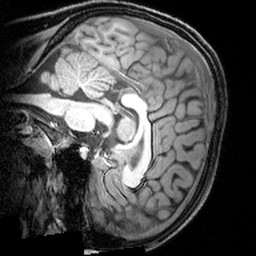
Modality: T1w
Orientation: sagittal
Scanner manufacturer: siemens
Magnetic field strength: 3 T
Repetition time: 1.9 s
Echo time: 0.00397 s